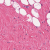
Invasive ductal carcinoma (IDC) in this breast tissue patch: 0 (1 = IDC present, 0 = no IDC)